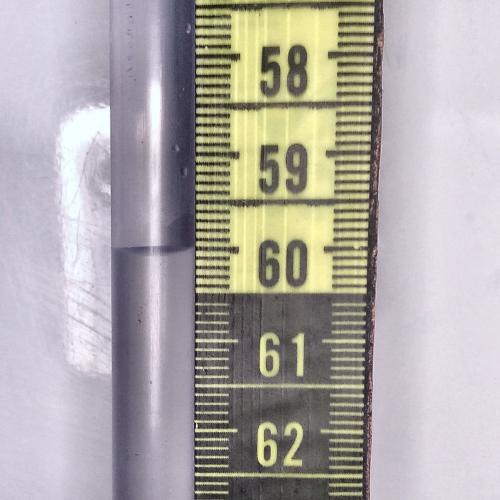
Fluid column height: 60.0 cm